Question: I have a requirement to equally split the duration for records which has overlapping in the datetime.
Example:

As per the example, if I calculate total runtime of the machine for Order 1, it is 3 hours. But I want it to be 2 hours because in the same machine another order ran between that duration (From 9 AM to 11 AM).
I tried searching the form, and all are pointed to exclude the overlapping duration or doing some other functionality. But I want to split the overlapping duration for all the records.
Sample Table Structure:
'''
declare @st datetime, @et datetime;
DECLARE @table TABLE (Machine varchar(4),OrderId varchar(6),StartTime DateTime2, EndTime DateTime2)
INSERT INTO @table SELECT 'M2','ORD1','2017-11-01 10:30:00.000', '2017-11-01 12:00:00.000'
INSERT INTO @table SELECT 'M2','ORD2','2017-11-01 11:00:00.000', '2017-11-01 12:30:00.000'
INSERT INTO @table SELECT 'M2','ORD3','2017-11-01 11:30:00.000', '2017-11-01 13:00:00.000'
'''
Expected Result:
<URL>
Based on the above picture,
Duration for ORD1 = 30 MIN + 15 MIN (30 MIN overlap between ORD1 and ORD2) + 10 MIN (30 MIN overlap between ORD1, ORD2 and ORD3)
Duration for ORD2 = 15 MIN + 10 MIN + 15 MIN
Duration for ORD3 = 10 MIN + 15 MIN + 30 MIN
Total Machine Run time will be 55 + 40 + 55 = 150 MIN (2 Hours and 30 MIN)
Thanks,
Aravinth
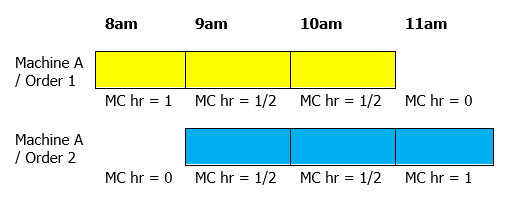
Answer: Thanks for all the response. Finally this scenario has been covered with the help of one of our team member. Below is the solution,
'''
DECLARE @table TABLE (OrdId varchar(12),MId varchar(4), ST DateTime, ET DateTime)
INSERT INTO @table SELECT '10001','M1','2017-11-01 10:30:00.000', '2017-11-01 12:00:00.000' INSERT INTO @table SELECT '10002','M1','2017-11-01 11:00:00.000', '2017-11-01 12:30:00.000' INSERT INTO @table SELECT '10003','M1','2017-11-01 11:30:00.000', '2017-11-01 14:00:00.000' INSERT INTO @table SELECT '10004','M2','2017-11-01 14:30:00.000', '2017-11-01 16:00:00.000'
DECLARE @ST datetime, @ET datetime, @NEXT_ST datetime, @RC smallint, @MCHr smallint; set @MCHr = 0; set @ST = (select MIN(ST) AS ST from @table where MId = 'M1' and OrdId = '10001') set @ET = (select MAX(ET) AS ET from @table where MId = 'M1' and OrdId = '10001') WHILE @ST < @ET BEGIN
set @NEXT_ST = (select MIN(ST) AS ST from @table where MId = 'M1' and ST > @ST)
if @NEXT_ST is not null
begin
set @RC = ( SELECT count(*) from @table where MId = 'M1' and (@ST >= ST and @ST < @NEXT_ST))
if @RC > 0
begin
SET @MCHr = @MCHr + (select DATEDIFF(MI,0,@NEXT_ST-@ST) / @RC);
end;
set @ST = @NEXT_ST;
end;
else
begin
set @NEXT_ST = (select MIN(ET) AS ET from @table where MId = 'M1' and (@ST >= ST and @ST < ET))
set @RC = ( SELECT count(*) from @table where MId = 'M1' and (@ST >= ST and @ST < ET))
if @RC > 0
SET @MCHr = @MCHr + (select DATEDIFF(MI,0,@NEXT_ST-@ST) / @RC)
set @ST = @NEXT_ST;
end; END; select @MCHr as MCHr
'''